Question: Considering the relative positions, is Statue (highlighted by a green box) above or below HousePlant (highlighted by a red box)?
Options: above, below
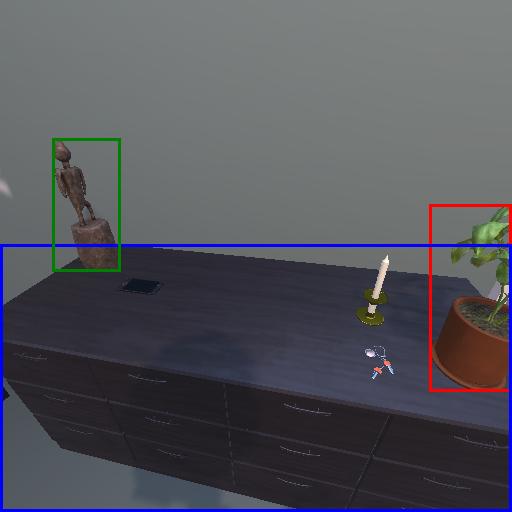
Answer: above